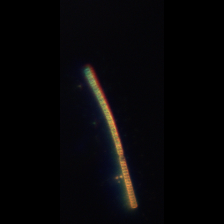
Taxon: Chaetoceros
Group: Diatoms